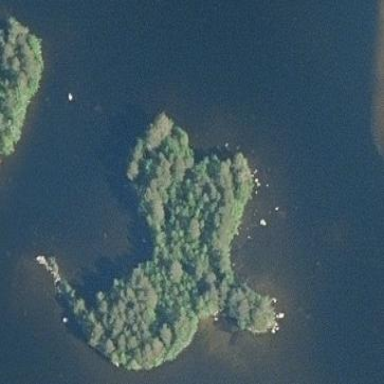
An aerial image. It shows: Islet surrounded by woodland.